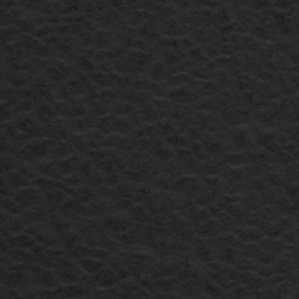
Label: frost